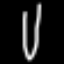
Label: fork